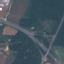
Label: Highway